Question: I am using Netbeans 7.1.2 and I am trying to install PHP plugin but getting this error:
> The plugin Editor Library is requested in version >= 2.1 (release
version 2) but only 3.17.1.19.25 (of release version different from 2)
was found.
I have already installed following plugins:

How can I fix this?
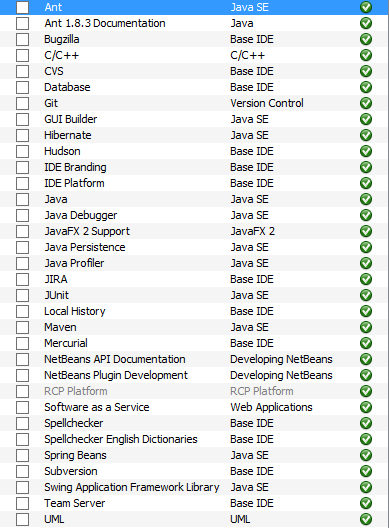
Answer: Downloading and installing Netbeans with only PHP support over existing installation solved the problem as Parahat Melayev suggested in comments.